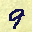
Label: 9